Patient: sex F, age 77
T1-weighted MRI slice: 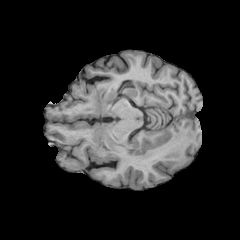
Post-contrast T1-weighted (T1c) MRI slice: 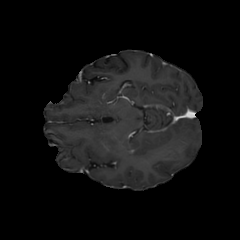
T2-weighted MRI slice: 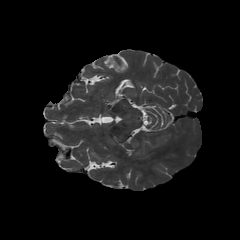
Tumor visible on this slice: no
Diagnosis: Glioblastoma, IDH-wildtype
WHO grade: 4